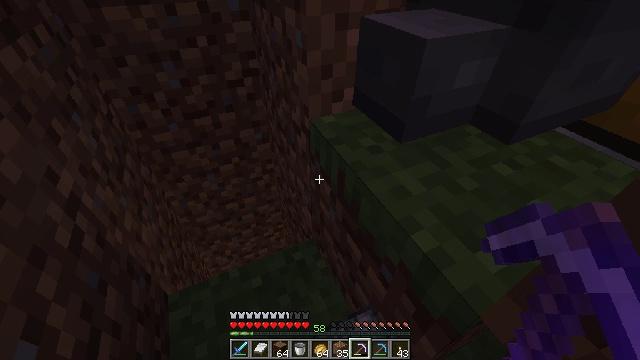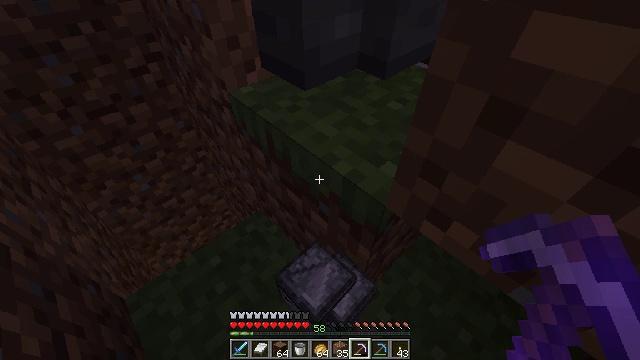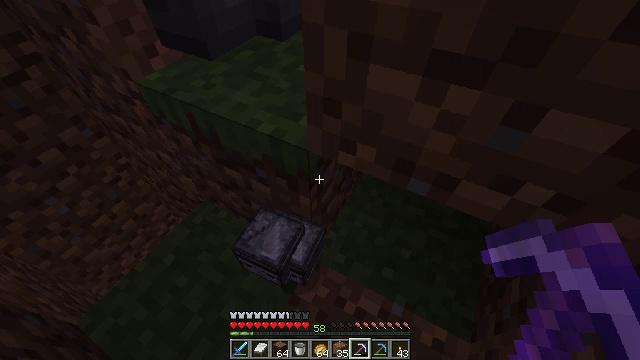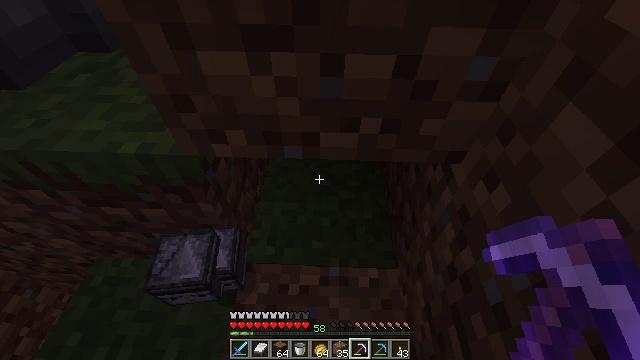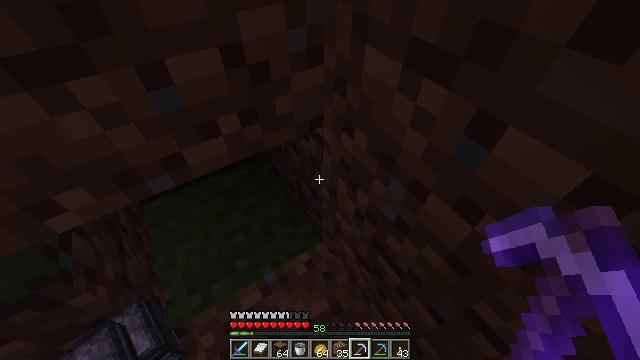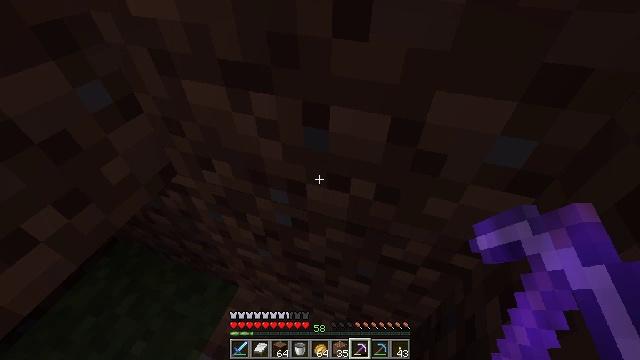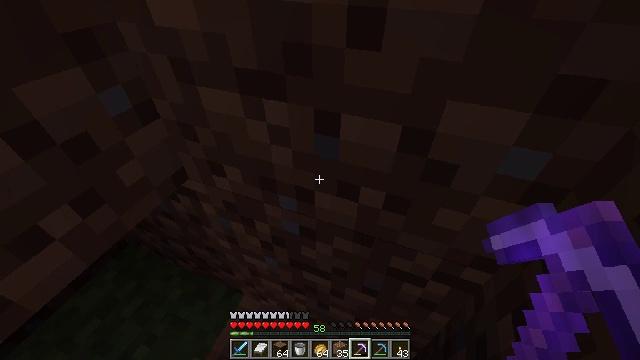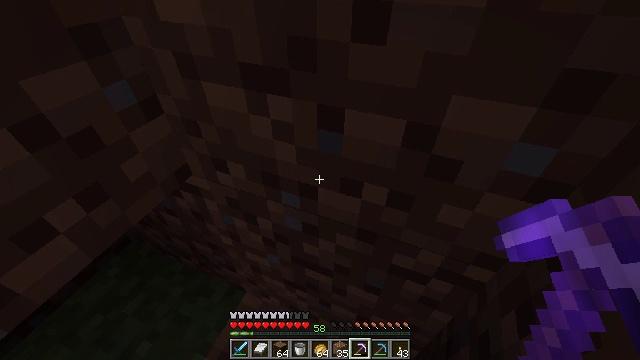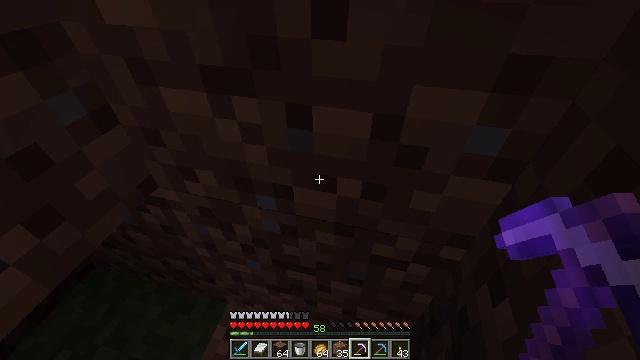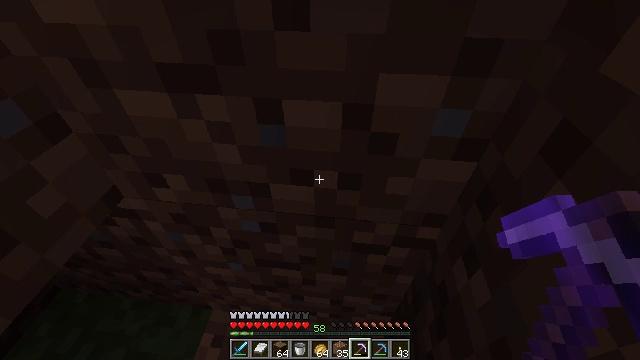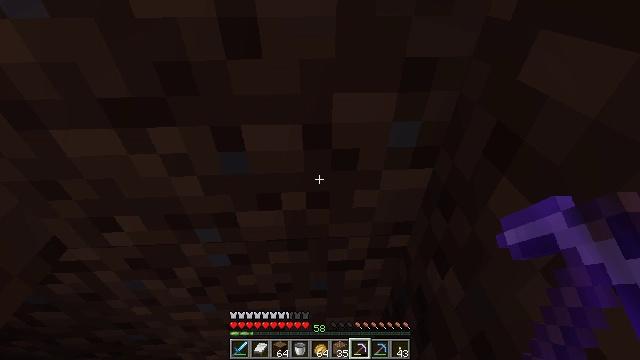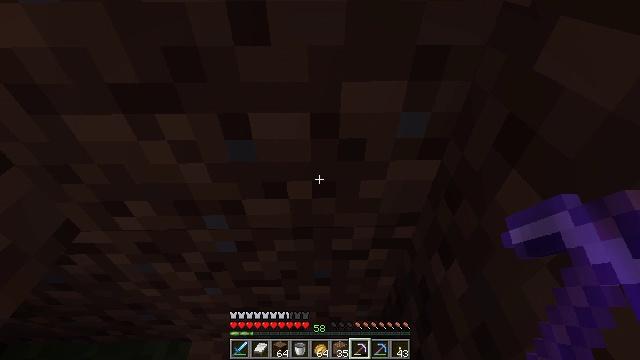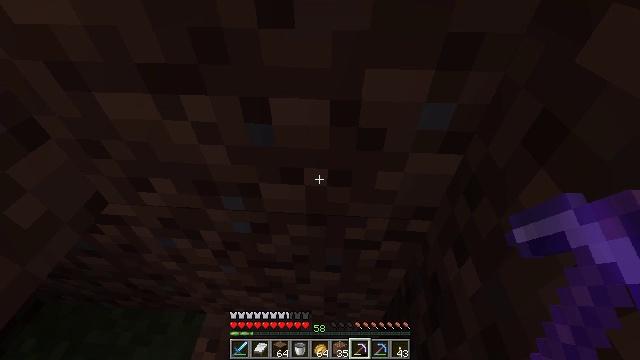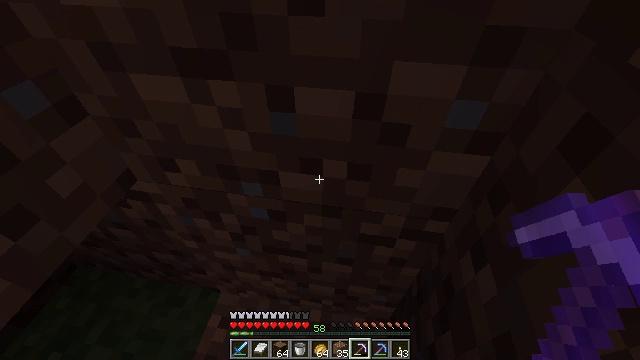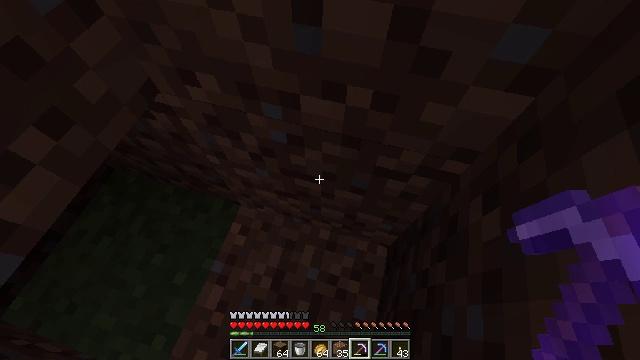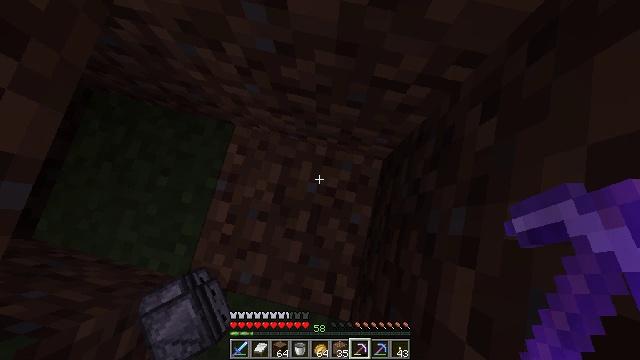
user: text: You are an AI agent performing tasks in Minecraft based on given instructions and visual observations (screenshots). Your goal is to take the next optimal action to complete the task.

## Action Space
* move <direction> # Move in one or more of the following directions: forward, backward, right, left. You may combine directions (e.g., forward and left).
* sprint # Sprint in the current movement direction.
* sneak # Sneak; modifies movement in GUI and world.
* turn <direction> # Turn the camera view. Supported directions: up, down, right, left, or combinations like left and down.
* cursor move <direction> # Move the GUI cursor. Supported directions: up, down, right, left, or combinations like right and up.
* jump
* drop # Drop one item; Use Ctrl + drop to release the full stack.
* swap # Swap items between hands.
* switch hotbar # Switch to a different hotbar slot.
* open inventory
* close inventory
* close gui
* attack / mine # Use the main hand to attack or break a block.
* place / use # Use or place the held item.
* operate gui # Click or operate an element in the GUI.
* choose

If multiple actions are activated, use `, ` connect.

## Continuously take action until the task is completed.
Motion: motion action
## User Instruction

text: Drop a spruce log.
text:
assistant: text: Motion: move back, turn right and down
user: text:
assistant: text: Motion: move back, turn right and down
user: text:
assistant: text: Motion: move back, turn right
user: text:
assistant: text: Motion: move back, turn right
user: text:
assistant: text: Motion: turn right and up
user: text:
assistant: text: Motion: turn left and up
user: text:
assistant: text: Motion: no_op
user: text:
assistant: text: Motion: turn right
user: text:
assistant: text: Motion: turn right and down
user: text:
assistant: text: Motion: turn right and up
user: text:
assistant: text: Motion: turn left and down
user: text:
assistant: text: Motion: turn left and down
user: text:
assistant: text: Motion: turn left and down
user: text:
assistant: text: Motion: turn left and down
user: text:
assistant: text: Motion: turn right and down
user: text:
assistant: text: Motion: turn down
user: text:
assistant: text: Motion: turn down
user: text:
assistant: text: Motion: no_op
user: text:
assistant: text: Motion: turn left and down
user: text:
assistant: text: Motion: turn left and down
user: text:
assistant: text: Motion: turn left
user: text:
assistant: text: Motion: turn left and up
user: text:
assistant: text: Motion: turn left and up
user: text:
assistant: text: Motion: no_op
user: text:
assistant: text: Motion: no_op
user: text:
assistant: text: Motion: no_op
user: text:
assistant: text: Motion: no_op
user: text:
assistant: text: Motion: close inventory
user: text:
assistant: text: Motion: close inventory
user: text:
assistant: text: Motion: open gui